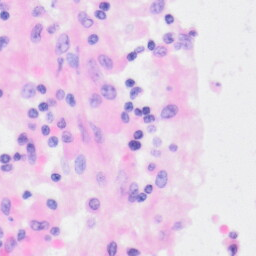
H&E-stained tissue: Kidney